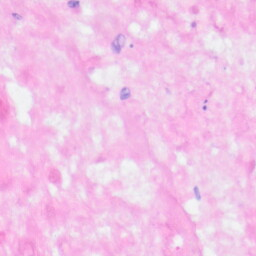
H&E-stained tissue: Kidney